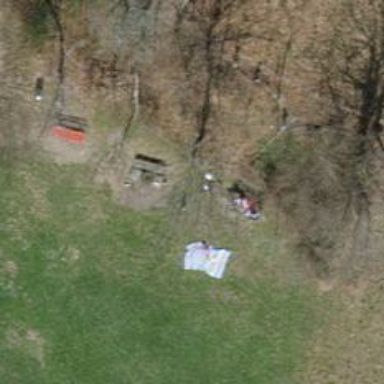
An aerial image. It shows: Red bench.